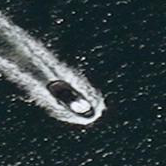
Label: civil